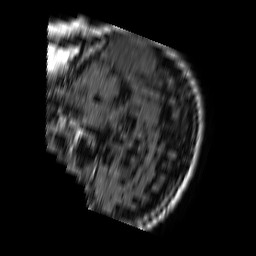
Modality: FLAIR
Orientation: sagittal
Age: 49
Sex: male
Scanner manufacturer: philips
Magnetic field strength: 1.5 T
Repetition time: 6.24 s
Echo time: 0.12 s